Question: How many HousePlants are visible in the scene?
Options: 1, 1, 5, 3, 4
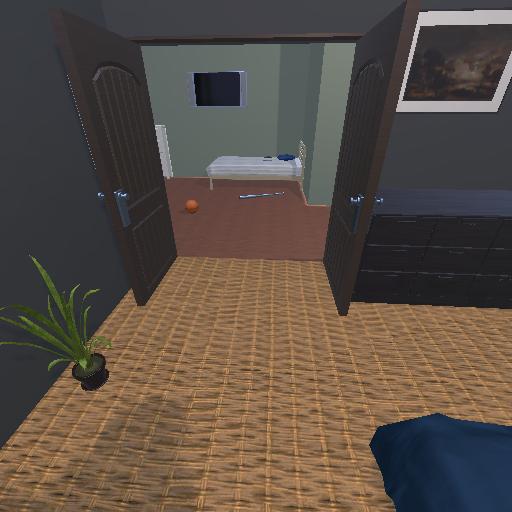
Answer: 1